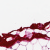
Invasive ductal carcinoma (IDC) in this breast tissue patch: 0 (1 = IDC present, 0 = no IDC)